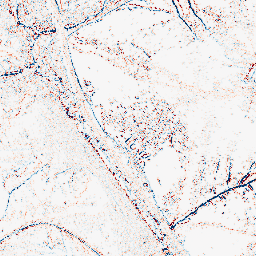
Category: edge_preserving
Decomposition family: median
Decomposition parameters: size: 3
Upsampling method: bicubic_3x
Upsampling parameters: scale: 3
Upsampling scale: 3